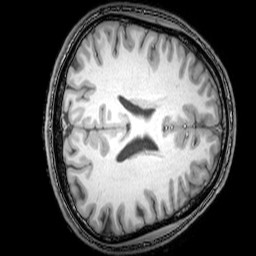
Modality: T1w
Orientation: axial
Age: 26
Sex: male
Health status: healthy
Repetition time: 0.081 s
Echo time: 0.037 s